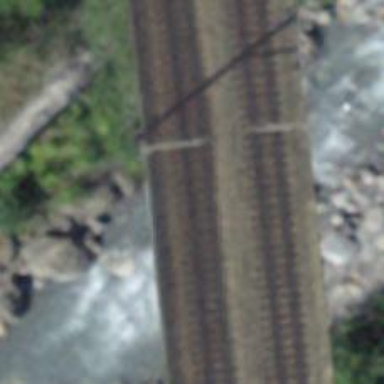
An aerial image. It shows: Viaduct railway track with single electrified contact line.